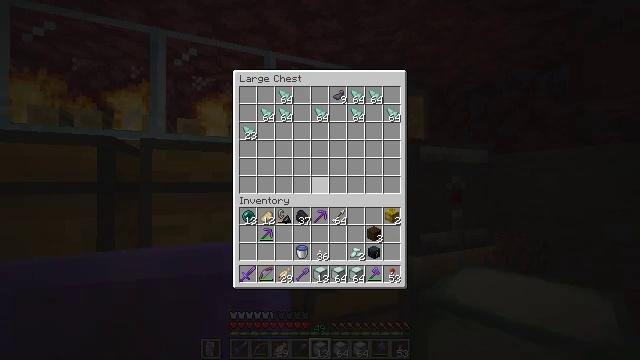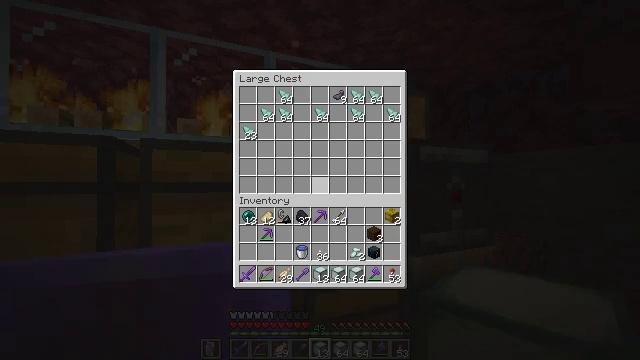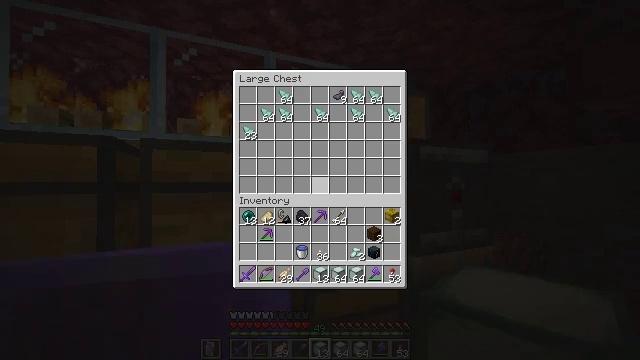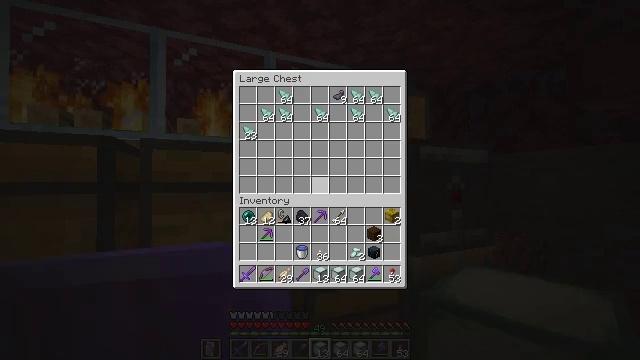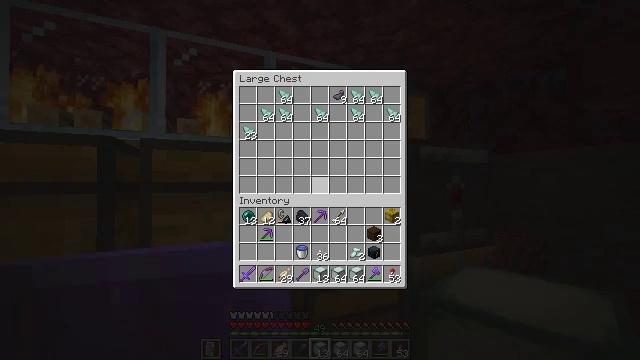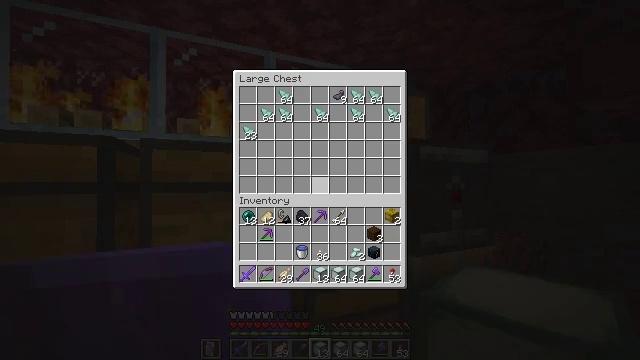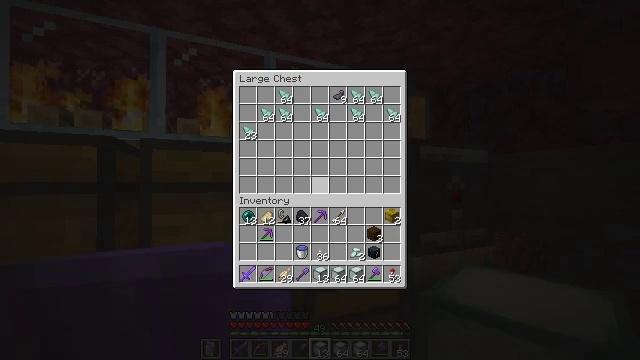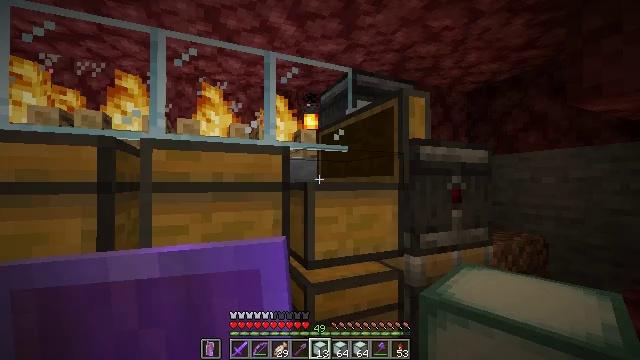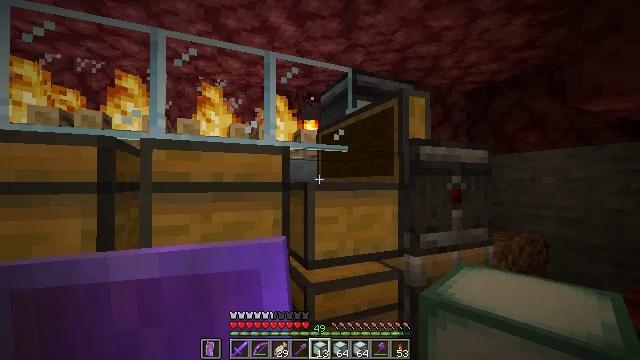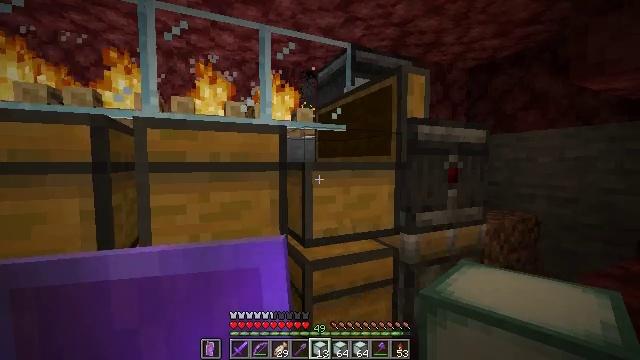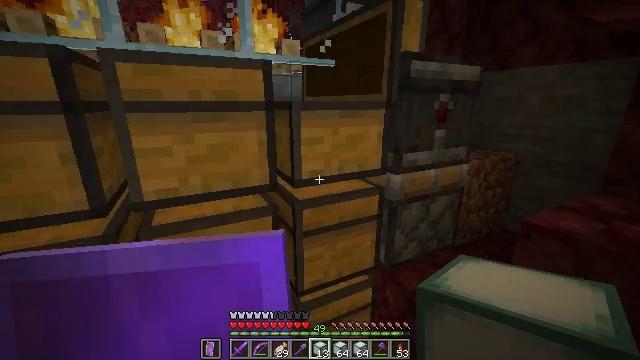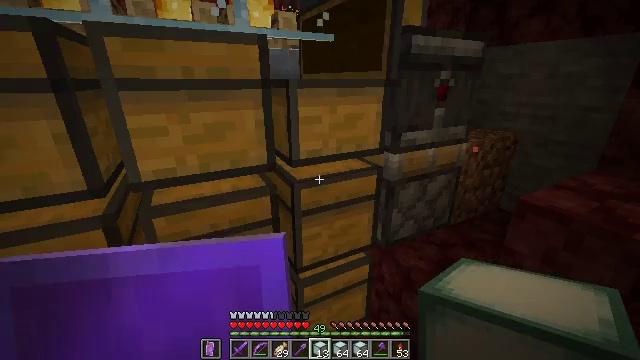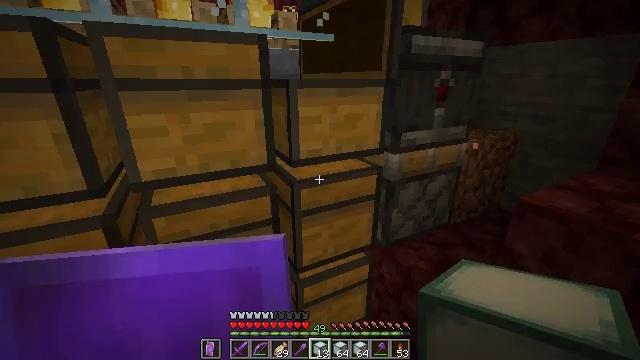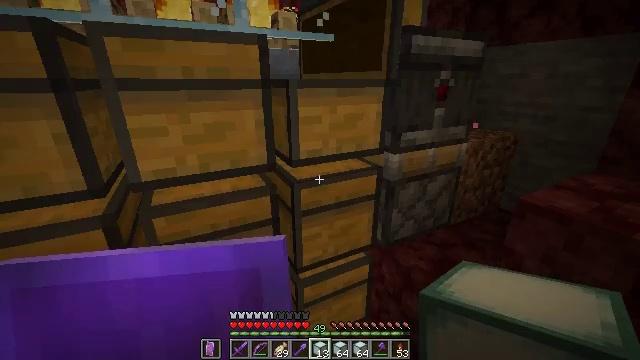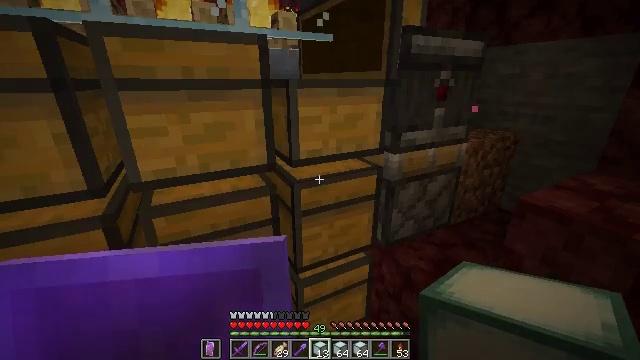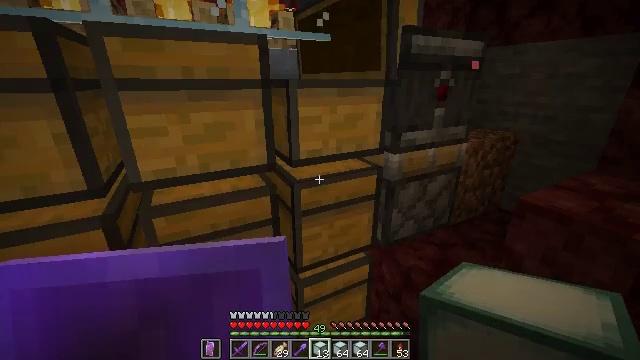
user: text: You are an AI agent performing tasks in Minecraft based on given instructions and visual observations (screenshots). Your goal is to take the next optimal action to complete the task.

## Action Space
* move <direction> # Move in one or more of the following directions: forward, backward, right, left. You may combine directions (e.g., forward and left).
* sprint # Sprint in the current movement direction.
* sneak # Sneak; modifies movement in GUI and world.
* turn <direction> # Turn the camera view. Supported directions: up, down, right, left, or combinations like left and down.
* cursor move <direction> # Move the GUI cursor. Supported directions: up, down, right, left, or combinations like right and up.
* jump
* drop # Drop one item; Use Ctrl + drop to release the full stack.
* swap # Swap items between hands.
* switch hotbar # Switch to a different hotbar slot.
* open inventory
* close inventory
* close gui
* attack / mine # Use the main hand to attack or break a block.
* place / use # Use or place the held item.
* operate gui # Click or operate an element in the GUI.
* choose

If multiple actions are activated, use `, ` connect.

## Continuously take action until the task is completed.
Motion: motion action
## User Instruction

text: Create a sea lantern.
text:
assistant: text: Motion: no_op
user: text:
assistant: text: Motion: no_op
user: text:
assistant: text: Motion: no_op
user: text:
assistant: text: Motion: no_op
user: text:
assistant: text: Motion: no_op
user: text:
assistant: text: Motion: no_op
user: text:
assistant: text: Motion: no_op
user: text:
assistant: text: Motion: no_op
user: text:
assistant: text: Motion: turn down
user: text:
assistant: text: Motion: turn right and down
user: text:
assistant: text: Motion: turn down
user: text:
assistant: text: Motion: no_op
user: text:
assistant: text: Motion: no_op
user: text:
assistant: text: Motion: no_op
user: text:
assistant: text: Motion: no_op
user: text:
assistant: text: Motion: use / place
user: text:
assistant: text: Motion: use / place
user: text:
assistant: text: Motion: use / place
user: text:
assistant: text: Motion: no_op
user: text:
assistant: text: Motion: no_op
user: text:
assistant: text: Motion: no_op
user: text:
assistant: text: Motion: no_op
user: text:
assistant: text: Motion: no_op
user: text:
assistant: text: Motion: no_op
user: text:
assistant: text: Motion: no_op
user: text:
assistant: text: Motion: no_op
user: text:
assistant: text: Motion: no_op
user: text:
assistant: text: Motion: no_op
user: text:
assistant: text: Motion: no_op
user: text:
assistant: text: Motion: no_op